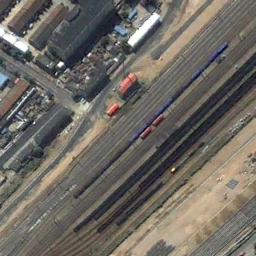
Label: railway